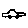
Label: car